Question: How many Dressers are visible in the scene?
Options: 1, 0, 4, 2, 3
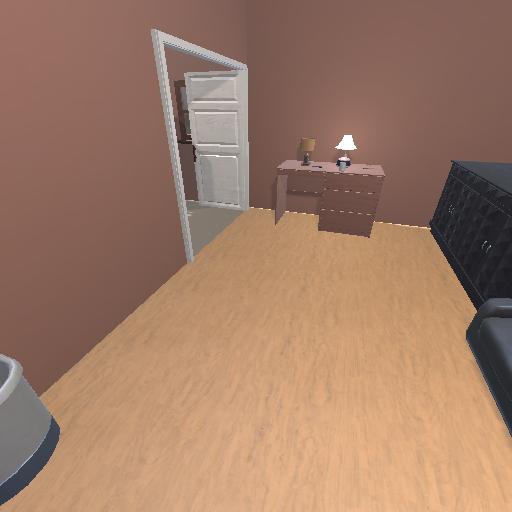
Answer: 1